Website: bh-photo
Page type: customer-info-address
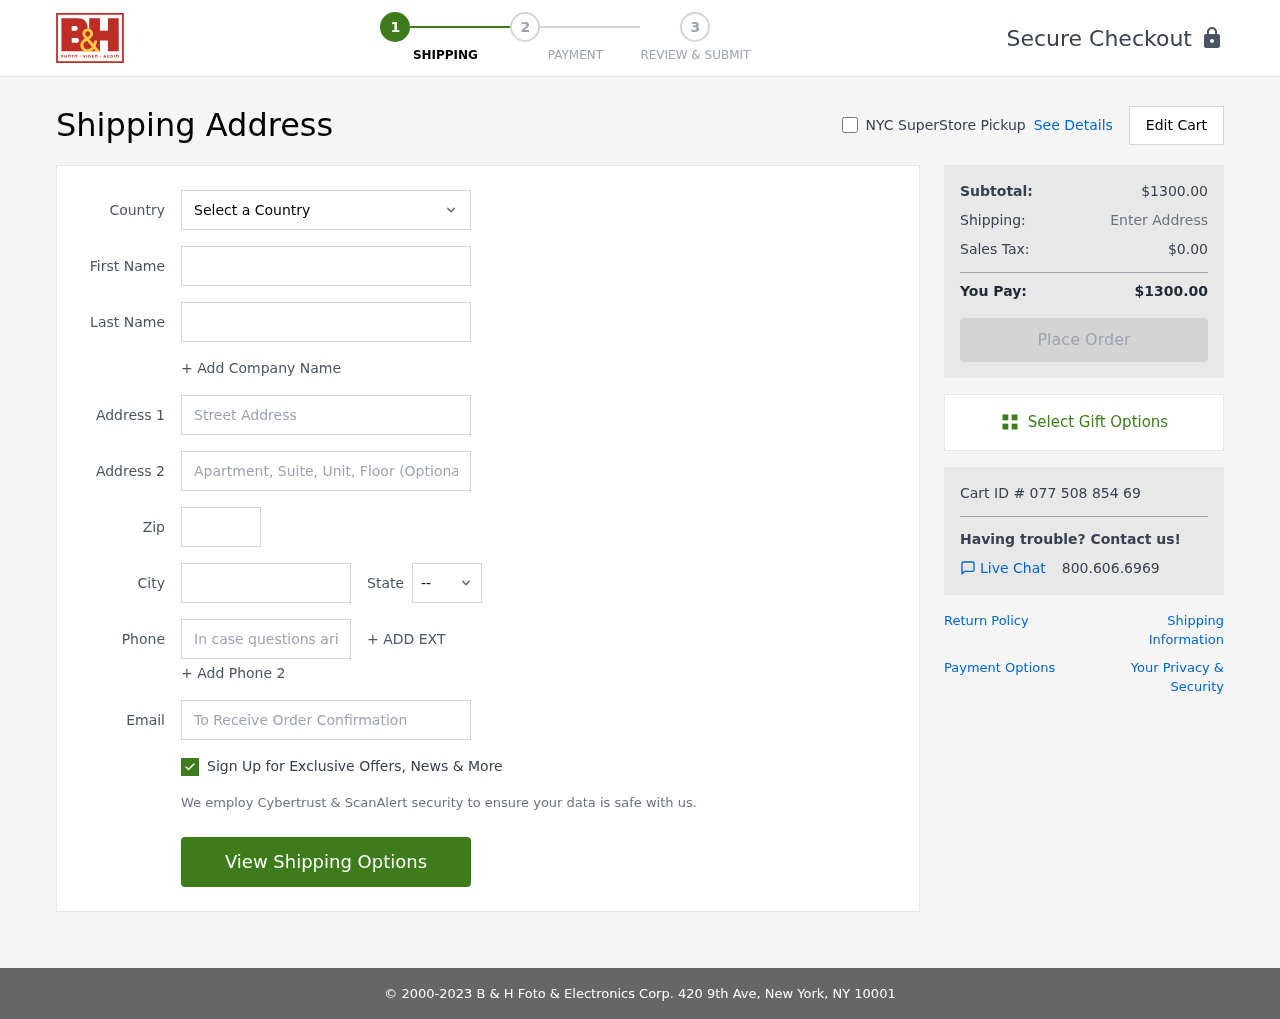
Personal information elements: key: PII_CITY
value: North Jamesfurt
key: PII_COUNTRY
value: United States
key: PII_EMAIL
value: shelia_smith@hotmail.com
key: PII_FIRSTNAME
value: Shelia
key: PII_LASTNAME
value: Smith
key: PII_PHONE
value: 5207997561
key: PII_POSTCODE
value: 53086
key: PII_STATE_ABBR
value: ID
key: PII_STREET
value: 926 Latoya Plains Suite 577
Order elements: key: ORDER_SUBTOTAL
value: $1300.00
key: ORDER_TAX
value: $0.00
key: ORDER_TOTAL
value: $1300.00
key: ORDER_ID
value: Cart ID # 077 508 854 69